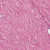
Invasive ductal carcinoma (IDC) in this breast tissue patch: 0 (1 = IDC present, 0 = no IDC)